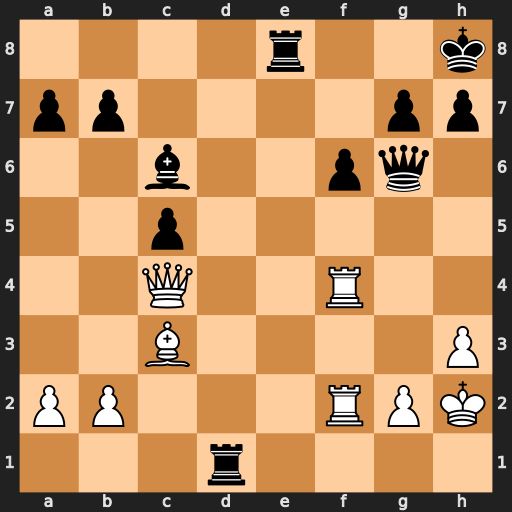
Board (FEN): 4r2k/pp4pp/2b2pq1/2p5/2Q2R2/2B4P/PP3RPK/3r4
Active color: w
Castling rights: -
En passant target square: -
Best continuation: Rxf6 gxf6 Bxf6+ Qxf6 Rxf6